Question: I have a library in eclipse that uses native libraries (two dll). The dlls are in the same folder as the jar. When I run the application there is an error:
'''
java.lang.UnsatisfiedLinkError: no xx in java.library.path
'''
When I link the library by double click on native library location, then running it works. However, I don't want to have to do this, I want it to work with out having to configure it via the IDE. I want the library to be plug and play.
Q1: Where is the convetional location to put .dll referenced by a .jar library.
Q2: How can I make sure when someone references my library in eclipse it works without further IDE configuration?

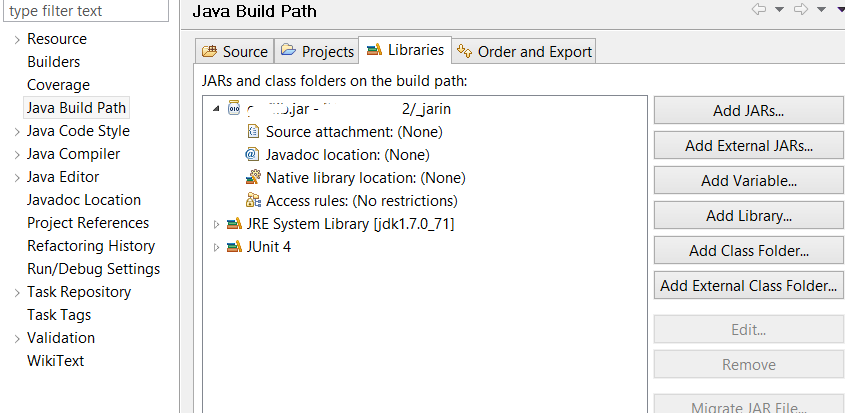
Answer: Error explains it clearly that your native libraries are not in the default location of 'java.library.path'
You just have to set property 'java.library.path' to the folder where all native libraries are stored. You can do this by giving argument in the command line '-Djava.library.path=C:/nativeLibs/'
OR
Copy your libraries to default location of 'java.library.path'
Refer <URL> for default location of 'java.library.path'